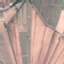
Land use / land cover class: PermanentCrop